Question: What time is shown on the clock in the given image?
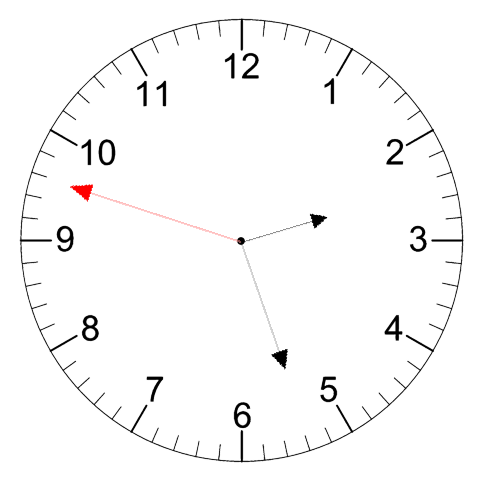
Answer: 02:26:48